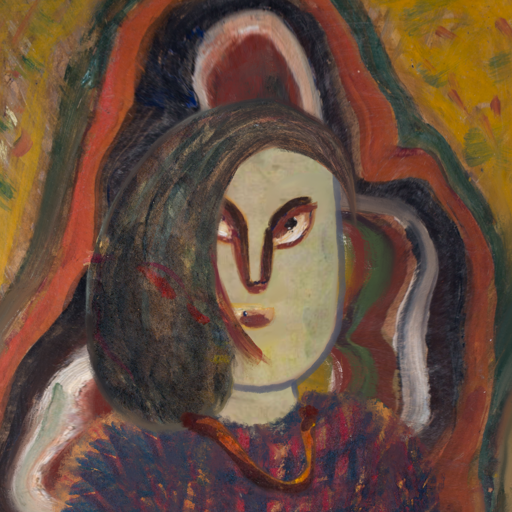
Background: AfterRaid, Head And Neck Front: Hill_Girl, Face Front: After_Raid, Bust: In_The_Sun, Hair Front: Gypsy_Mother, Head Accessory: Blank, Second Necklace: Comrade, Necklace: Blank, Baby: Blank